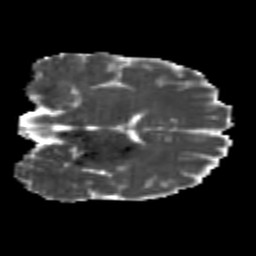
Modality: MD
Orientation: coronal
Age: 22
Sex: male
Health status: healthy
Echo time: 0.074 s